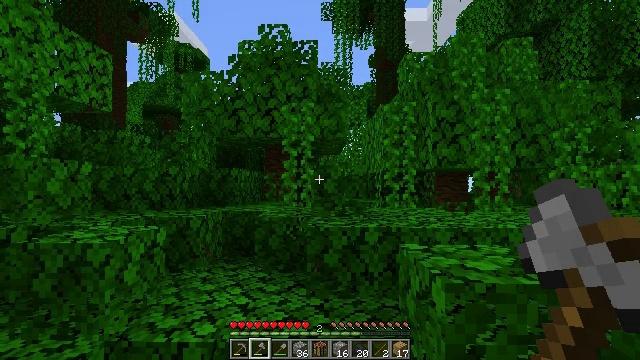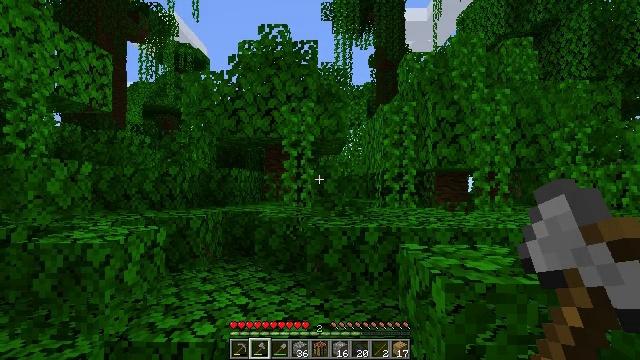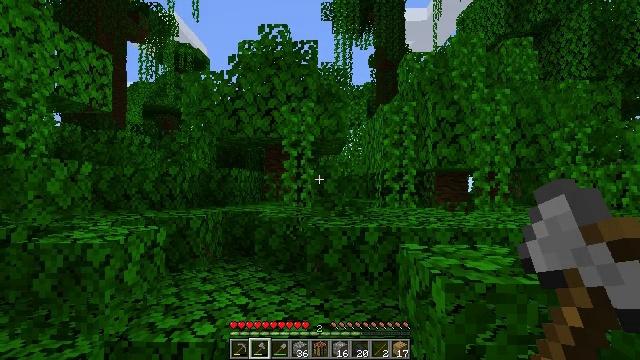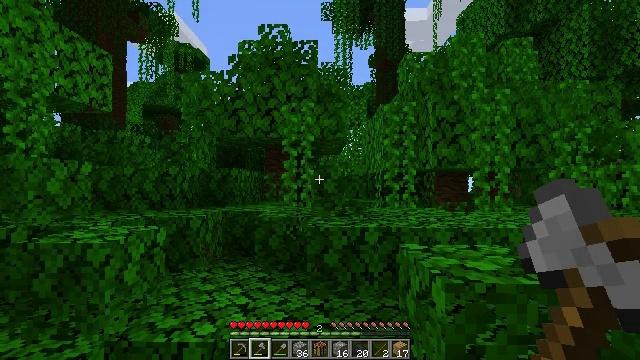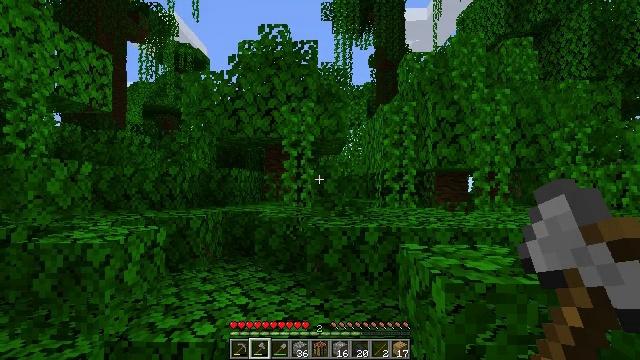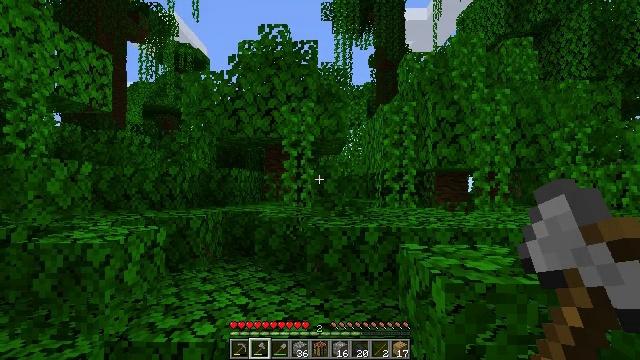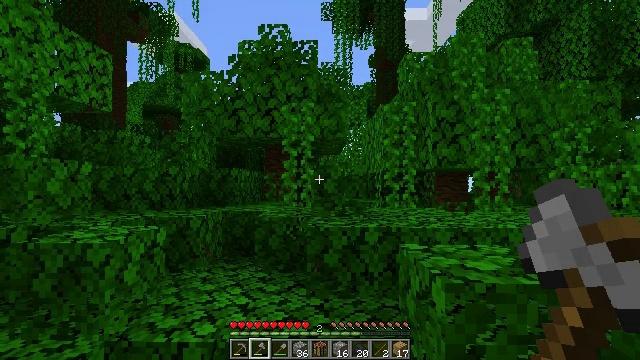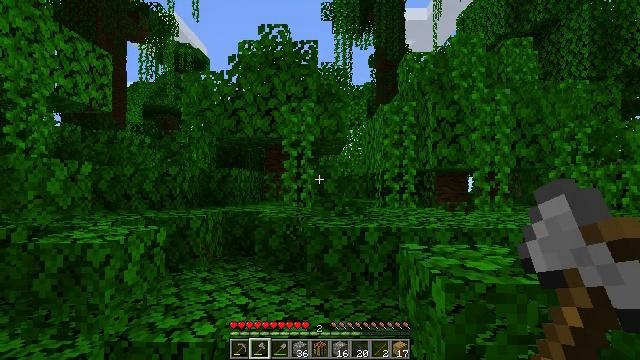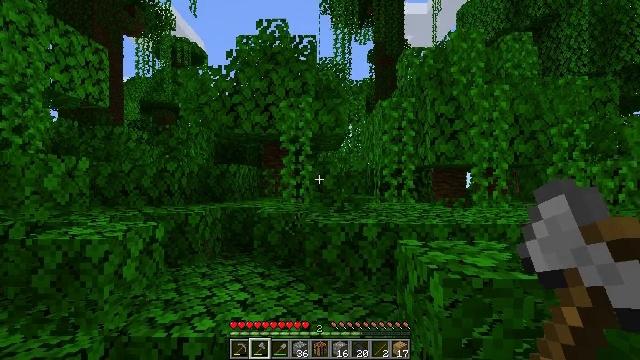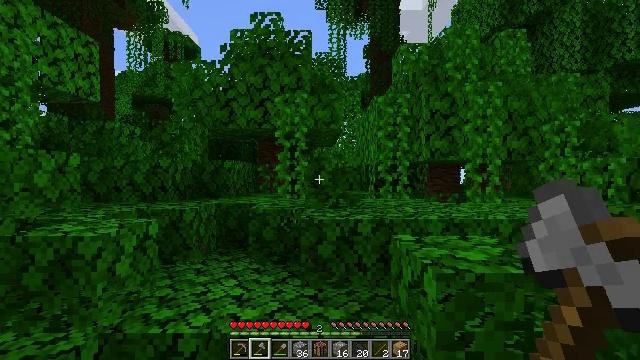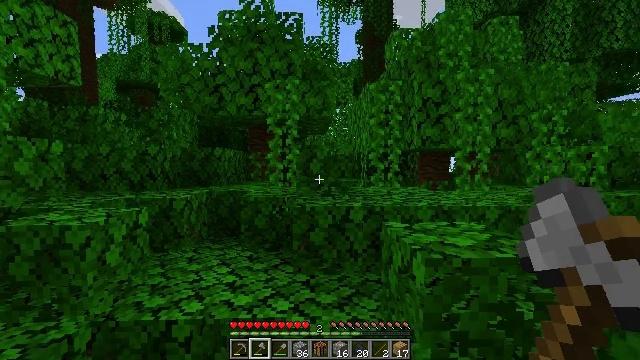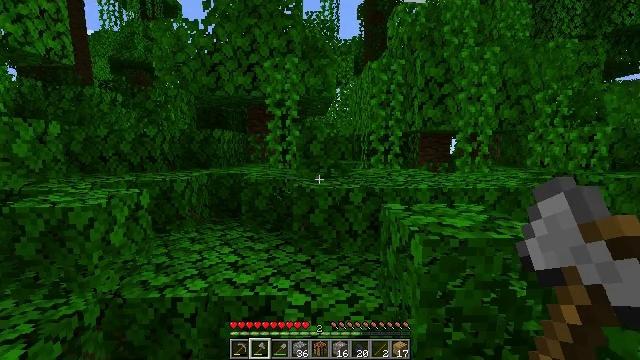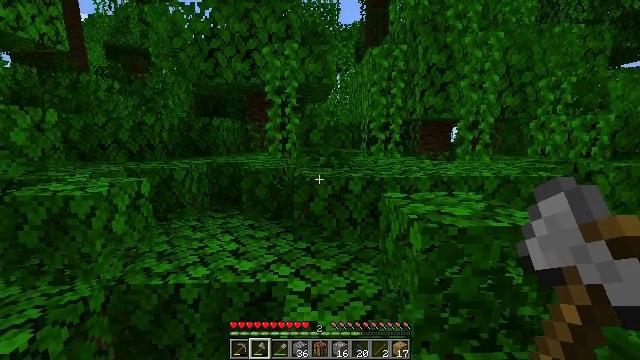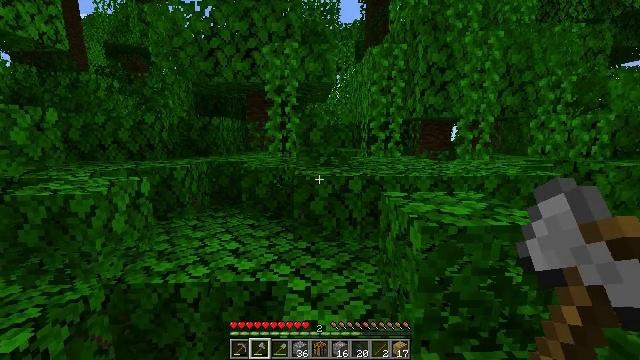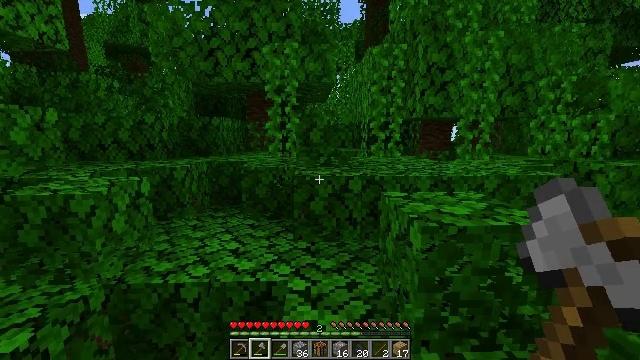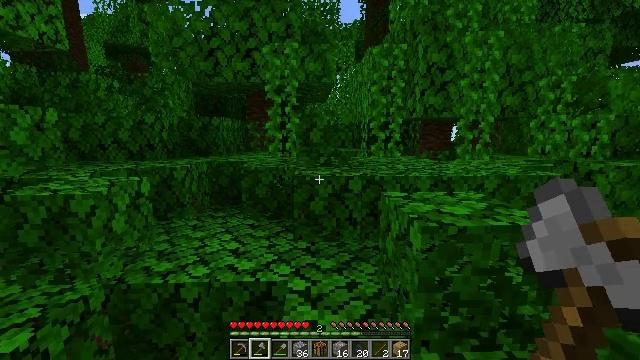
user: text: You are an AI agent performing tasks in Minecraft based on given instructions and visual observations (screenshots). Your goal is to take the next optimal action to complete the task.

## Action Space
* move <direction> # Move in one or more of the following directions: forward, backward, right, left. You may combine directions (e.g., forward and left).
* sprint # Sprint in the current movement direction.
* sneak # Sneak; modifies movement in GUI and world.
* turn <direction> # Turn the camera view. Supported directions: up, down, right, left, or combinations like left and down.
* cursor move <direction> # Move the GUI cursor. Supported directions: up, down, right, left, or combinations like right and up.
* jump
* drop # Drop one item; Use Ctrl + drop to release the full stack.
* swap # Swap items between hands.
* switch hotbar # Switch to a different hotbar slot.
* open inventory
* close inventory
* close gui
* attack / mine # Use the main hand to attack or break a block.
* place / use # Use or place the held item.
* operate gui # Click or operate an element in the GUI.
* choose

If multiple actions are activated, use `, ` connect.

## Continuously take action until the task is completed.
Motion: motion action
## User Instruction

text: Kill mobs.
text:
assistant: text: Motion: no_op
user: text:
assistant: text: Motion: no_op
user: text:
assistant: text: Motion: no_op
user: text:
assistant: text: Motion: no_op
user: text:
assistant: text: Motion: no_op
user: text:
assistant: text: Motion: no_op
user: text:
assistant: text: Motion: no_op
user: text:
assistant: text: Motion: no_op
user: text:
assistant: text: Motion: turn right
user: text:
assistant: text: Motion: turn right and down
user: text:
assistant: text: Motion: turn down
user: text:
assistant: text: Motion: turn down
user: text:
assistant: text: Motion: no_op
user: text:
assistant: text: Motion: no_op
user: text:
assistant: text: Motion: no_op
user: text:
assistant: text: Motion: no_op
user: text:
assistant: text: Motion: no_op
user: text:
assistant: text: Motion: move forward
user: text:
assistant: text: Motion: move forward
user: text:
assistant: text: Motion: move forward
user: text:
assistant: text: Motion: move forward, turn down
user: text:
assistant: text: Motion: move forward, turn down
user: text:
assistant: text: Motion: move forward
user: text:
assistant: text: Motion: move forward, turn left
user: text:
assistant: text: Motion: move forward, turn left
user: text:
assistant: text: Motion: move forward, turn left and up, jump
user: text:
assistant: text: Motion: move forward, turn left, jump
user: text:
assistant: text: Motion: move forward, jump
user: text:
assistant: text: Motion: move forward, jump
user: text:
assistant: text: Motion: move forward, jump